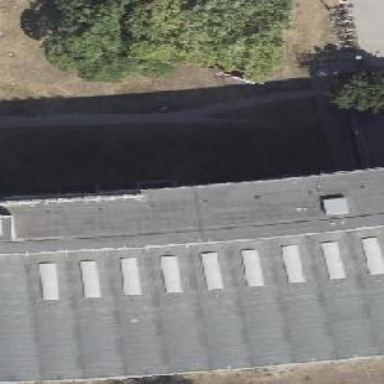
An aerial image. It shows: Part of building.